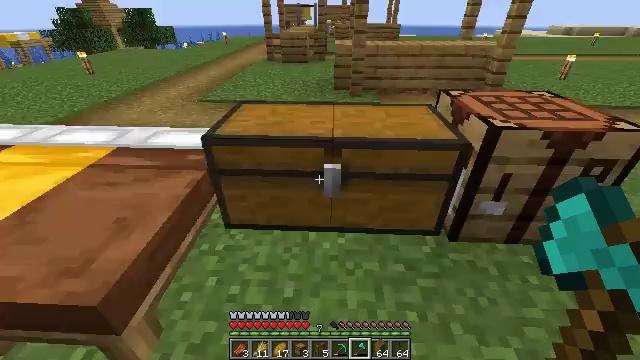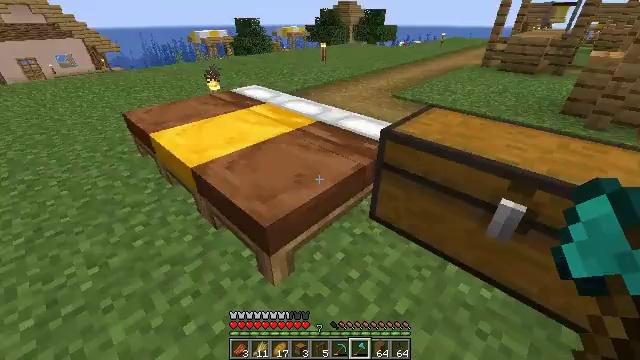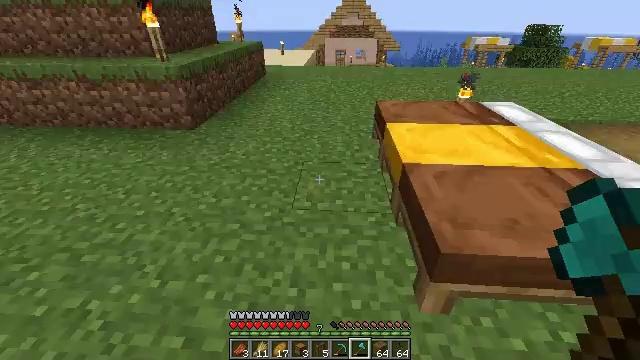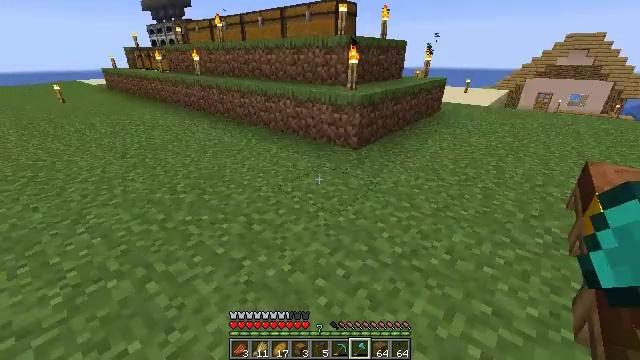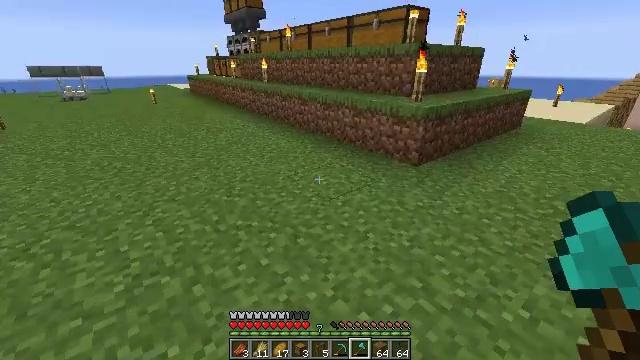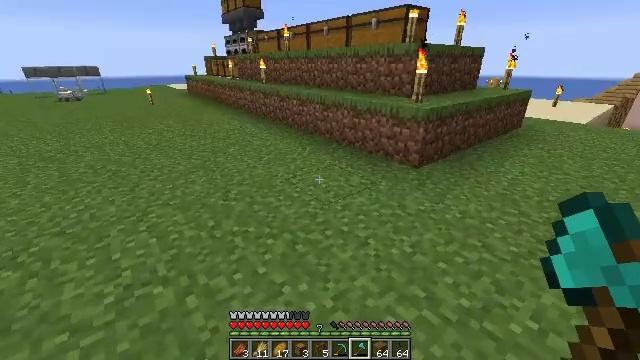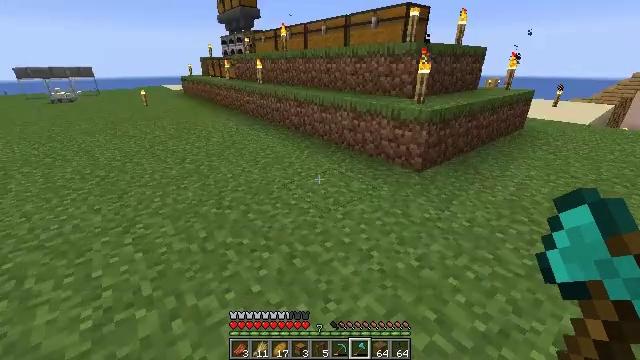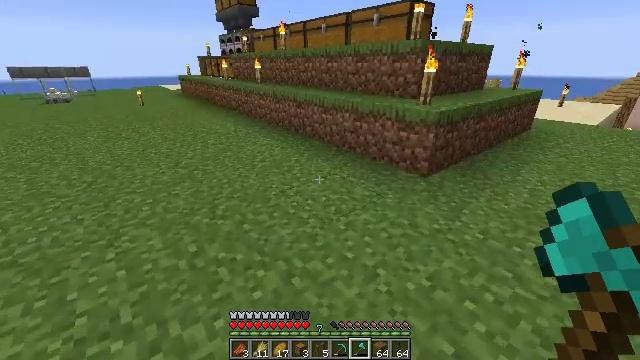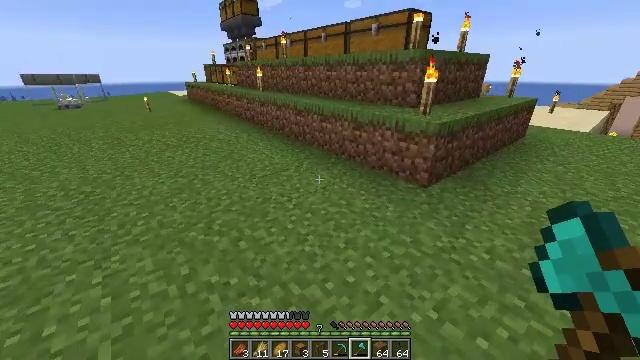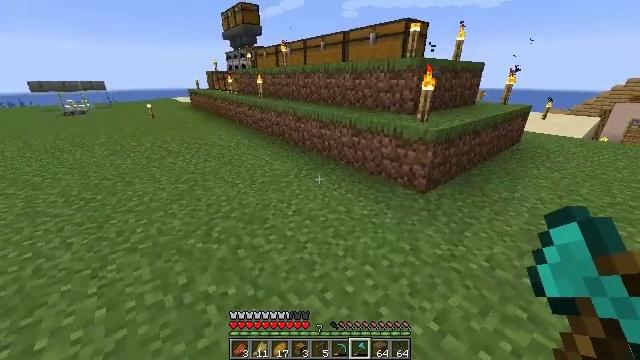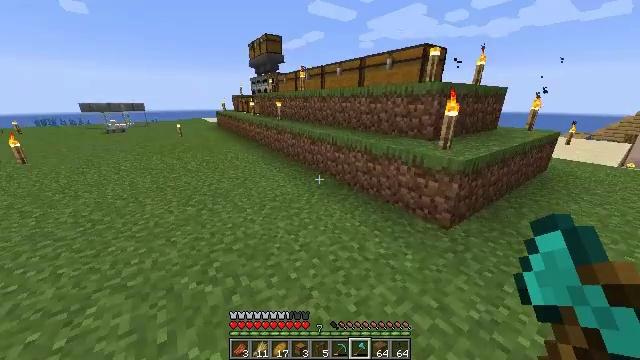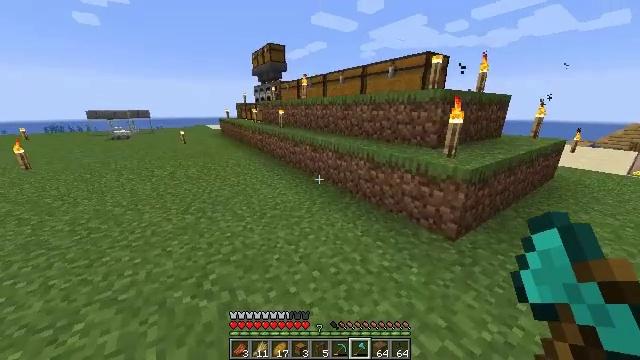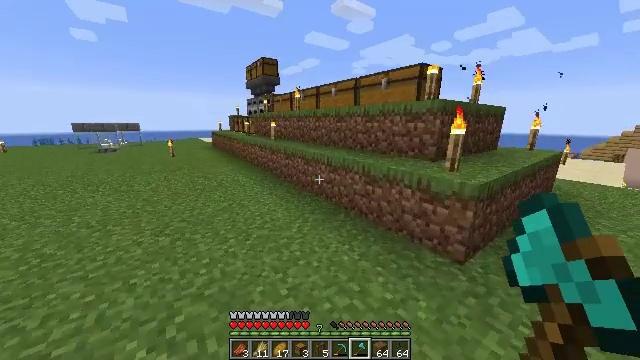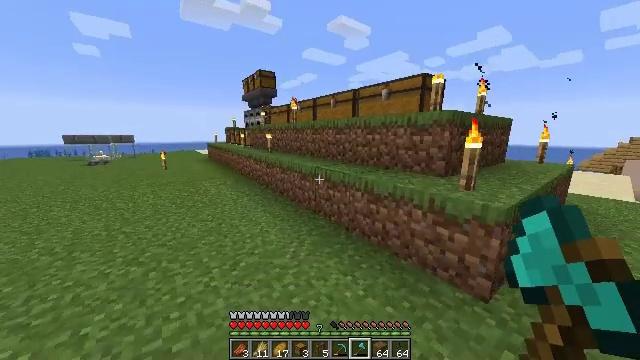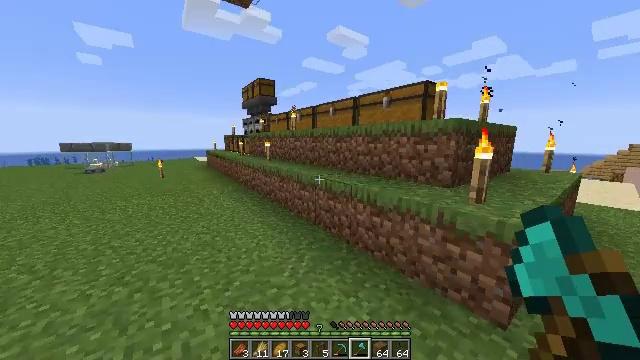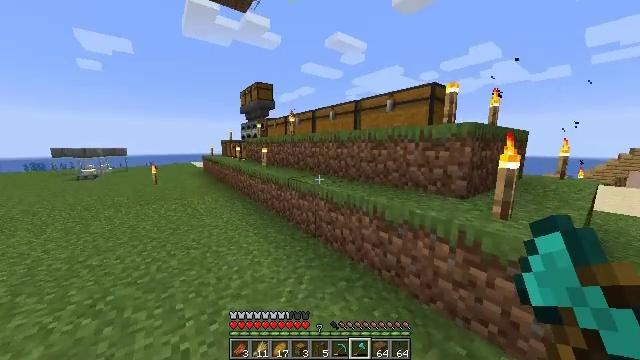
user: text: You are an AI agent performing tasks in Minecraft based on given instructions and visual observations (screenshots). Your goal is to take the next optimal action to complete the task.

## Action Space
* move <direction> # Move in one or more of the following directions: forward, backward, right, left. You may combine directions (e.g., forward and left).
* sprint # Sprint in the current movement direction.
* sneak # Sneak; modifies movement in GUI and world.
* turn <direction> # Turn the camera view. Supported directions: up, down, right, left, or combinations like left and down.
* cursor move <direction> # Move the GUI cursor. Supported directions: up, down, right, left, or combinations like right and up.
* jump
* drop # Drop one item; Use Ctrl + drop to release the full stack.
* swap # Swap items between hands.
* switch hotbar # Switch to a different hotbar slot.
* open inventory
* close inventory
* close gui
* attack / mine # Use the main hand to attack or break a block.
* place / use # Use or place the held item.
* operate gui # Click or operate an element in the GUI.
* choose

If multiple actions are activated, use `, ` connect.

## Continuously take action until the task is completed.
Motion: motion action
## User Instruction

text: Craft a spruce sign using the necessary materials.
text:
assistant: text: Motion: turn left
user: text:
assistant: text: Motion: turn left
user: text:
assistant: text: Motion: move forward, turn left and up
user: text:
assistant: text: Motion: move forward, turn left and up
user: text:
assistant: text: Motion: move forward
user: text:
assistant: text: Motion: move forward
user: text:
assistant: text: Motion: move forward, sprint
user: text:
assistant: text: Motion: move forward, sprint
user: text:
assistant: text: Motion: move forward, sprint
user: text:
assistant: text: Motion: move forward, sprint, turn left and up
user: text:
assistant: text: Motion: move forward, turn up
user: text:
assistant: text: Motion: move forward, turn right and up
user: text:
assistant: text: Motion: move forward, sprint, turn up
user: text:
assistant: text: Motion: move forward, sprint, turn up
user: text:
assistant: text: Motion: move forward, sprint, turn up
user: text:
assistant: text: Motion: move forward, sprint
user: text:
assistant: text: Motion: move forward
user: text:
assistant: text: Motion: move forward, sprint
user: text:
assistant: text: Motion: move forward, sprint
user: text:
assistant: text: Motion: move forward, sprint
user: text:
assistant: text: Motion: move forward, sprint
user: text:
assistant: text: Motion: move forward
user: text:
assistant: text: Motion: move forward
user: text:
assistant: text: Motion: move forward, turn left, jump
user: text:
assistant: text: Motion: move forward, turn left, jump
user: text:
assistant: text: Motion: move forward, jump
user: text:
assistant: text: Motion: move forward, turn left, jump
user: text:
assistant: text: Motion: move forward, turn left, jump
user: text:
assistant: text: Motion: move forward, turn left, jump
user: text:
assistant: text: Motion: move forward, turn left and down, jump